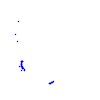
Particle: proton